Current action and preconditions to check: path_clear

Your task: For each precondition in the list above, predict whether it will hold at this action.

Consider the current scene as observed from the mobile robot's camera, and analyze the predicted future states of all dynamic agents (e.g., people, animals, vehicles, or any moving entities) within the NEXT SECOND.

IMPORTANT: Only answer "very likely" if you are absolutely certain—based on strong, clear evidence—that a dynamic agent will violate the precondition in the predicted future state. Do NOT answer "very likely" for unlikely, ambiguous, or low-probability risks.

Ask yourself for each precondition: Is there a high probability, with clear and convincing evidence, that the predicted future states of any dynamic agent will interfere with the predicted future state of the currently executing action within the NEXT SECOND, causing that precondition to fail?

Assess the risk level based on these predictions. Use "likely" or "very likely" if motions create a clear risk of interference.

Use "neutral" or "improbable" if agents are nearby but their predicted paths are clearly diverging or non-conflicting.

Failure Risk Categories: "very improbable", "improbable", "neutral", "likely", "very likely"

Answer Format: Output ONLY the probability_of_failure value from these categories: "very improbable", "improbable", "neutral", "likely", "very likely"

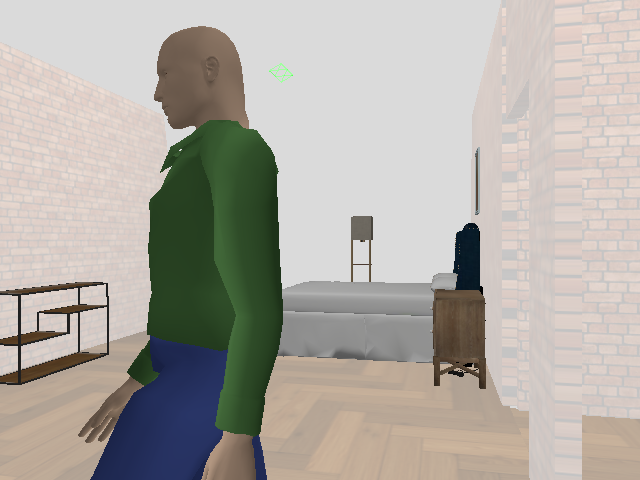

Answer: very likely